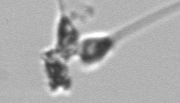
Label: Asterionellopsis_glacialis